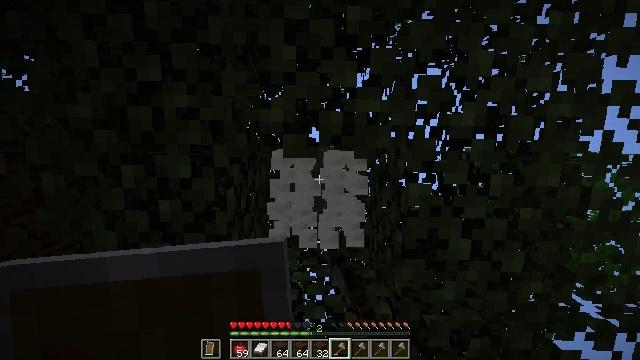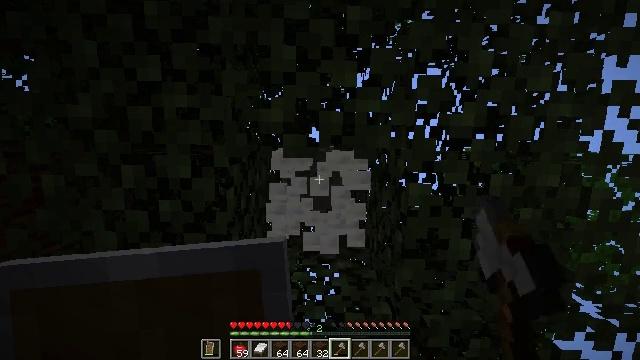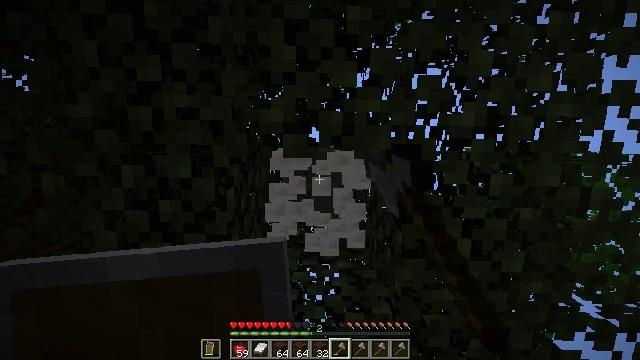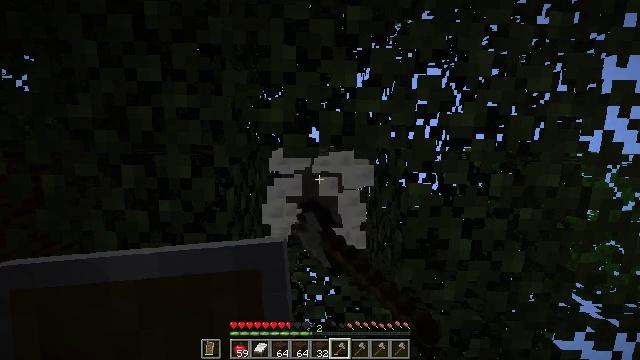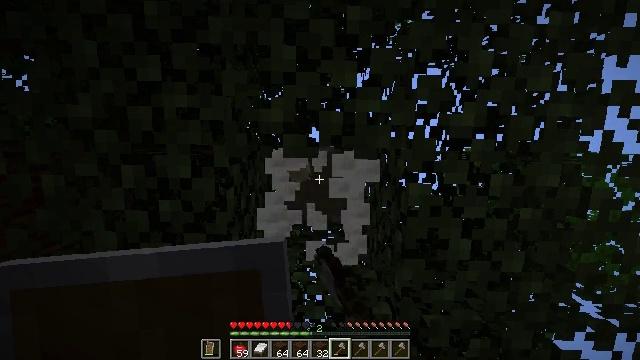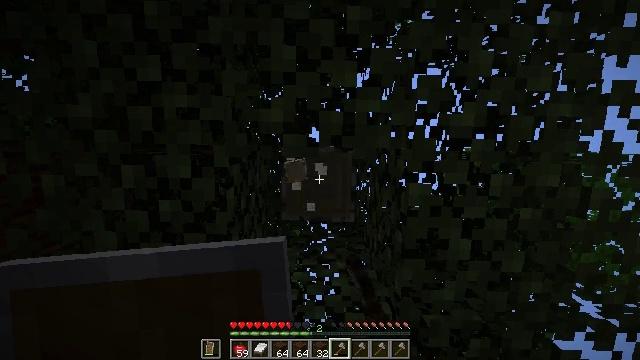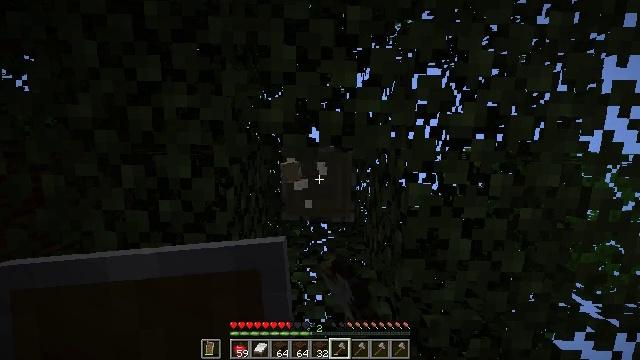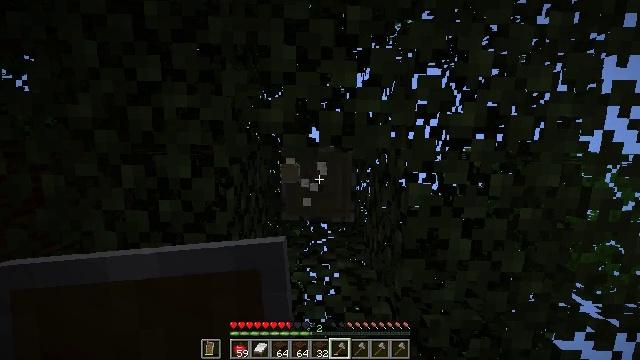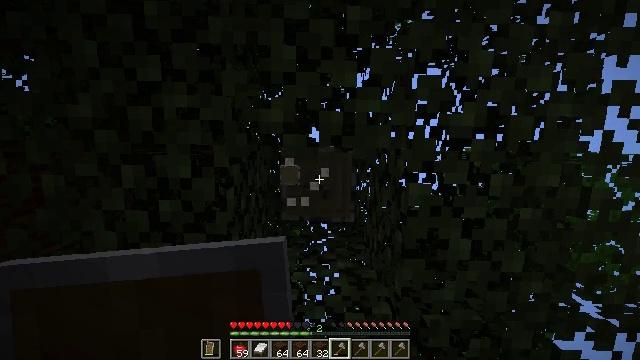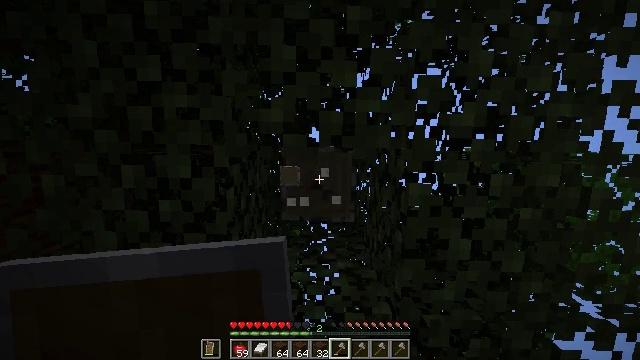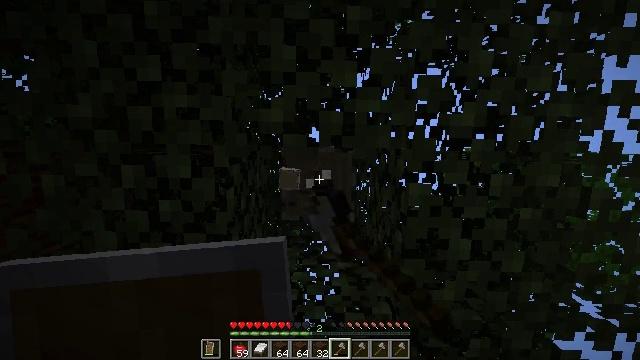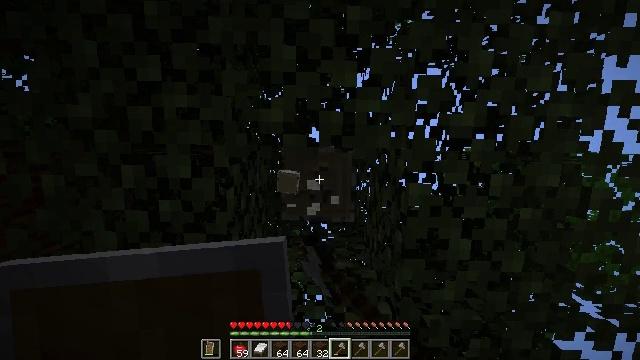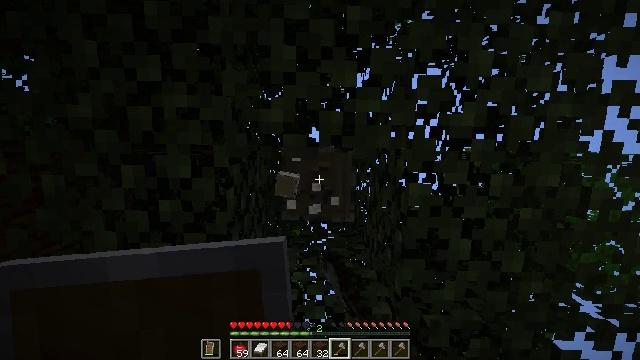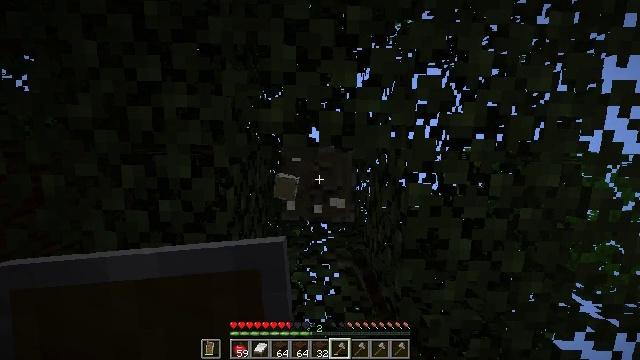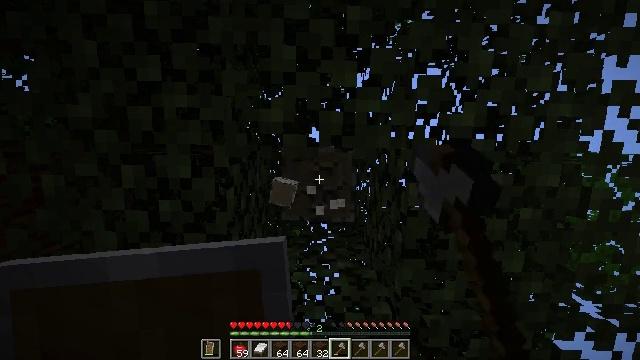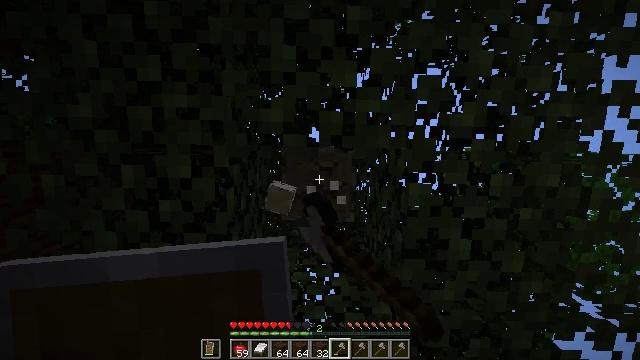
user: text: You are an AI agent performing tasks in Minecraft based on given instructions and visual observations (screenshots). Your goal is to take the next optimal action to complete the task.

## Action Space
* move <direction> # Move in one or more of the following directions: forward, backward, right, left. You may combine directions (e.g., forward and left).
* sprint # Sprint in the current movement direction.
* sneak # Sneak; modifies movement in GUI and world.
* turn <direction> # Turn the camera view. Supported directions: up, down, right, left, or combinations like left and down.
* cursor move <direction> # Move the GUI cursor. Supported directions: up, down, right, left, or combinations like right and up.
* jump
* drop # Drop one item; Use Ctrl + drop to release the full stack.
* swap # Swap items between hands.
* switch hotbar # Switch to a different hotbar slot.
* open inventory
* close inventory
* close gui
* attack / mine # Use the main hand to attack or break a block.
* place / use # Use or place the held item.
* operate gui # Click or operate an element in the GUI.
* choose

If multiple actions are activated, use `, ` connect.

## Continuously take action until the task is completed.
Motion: motion action
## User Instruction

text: Use your axe to get birch logs.
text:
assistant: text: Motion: attack / mine
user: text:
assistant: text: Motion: attack / mine
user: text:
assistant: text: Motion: attack / mine
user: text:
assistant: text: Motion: attack / mine
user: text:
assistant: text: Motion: attack / mine
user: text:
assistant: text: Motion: attack / mine
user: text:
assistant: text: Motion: attack / mine
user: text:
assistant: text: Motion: attack / mine
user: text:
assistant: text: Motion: attack / mine
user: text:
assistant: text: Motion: attack / mine
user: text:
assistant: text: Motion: attack / mine
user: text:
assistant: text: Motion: attack / mine
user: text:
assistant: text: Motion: attack / mine
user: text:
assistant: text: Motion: attack / mine
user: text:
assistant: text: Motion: attack / mine
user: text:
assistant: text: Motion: attack / mine
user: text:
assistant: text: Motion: attack / mine
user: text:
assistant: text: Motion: attack / mine
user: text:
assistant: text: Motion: attack / mine
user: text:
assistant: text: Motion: attack / mine
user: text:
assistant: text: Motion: attack / mine
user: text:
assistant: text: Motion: attack / mine
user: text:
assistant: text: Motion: attack / mine
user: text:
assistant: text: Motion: attack / mine
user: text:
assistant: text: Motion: attack / mine
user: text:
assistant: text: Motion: attack / mine
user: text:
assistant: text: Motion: no_op
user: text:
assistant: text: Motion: no_op
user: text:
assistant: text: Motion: no_op
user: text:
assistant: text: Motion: turn down